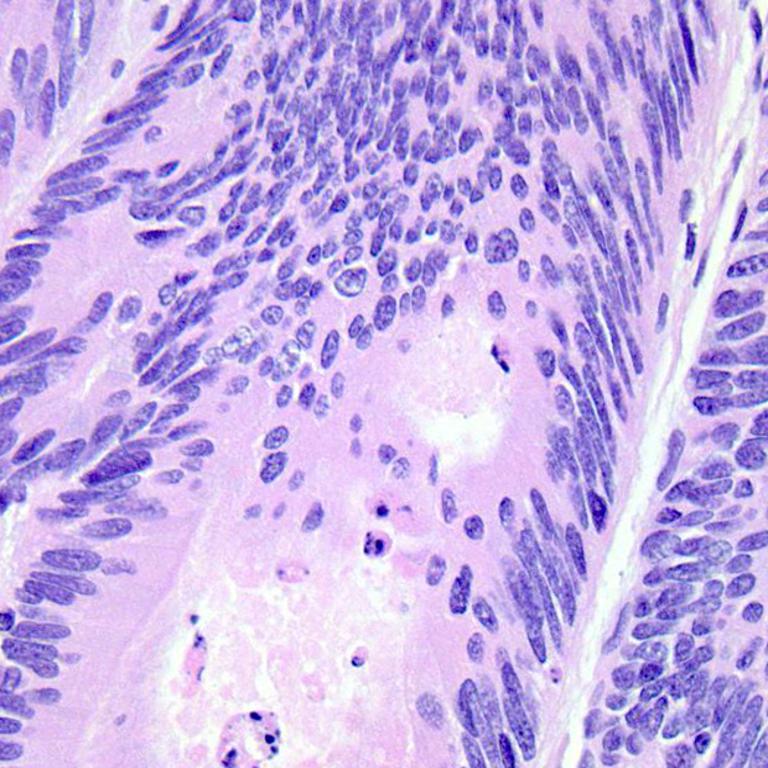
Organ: colon
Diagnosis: adenocarcinomas